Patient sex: F
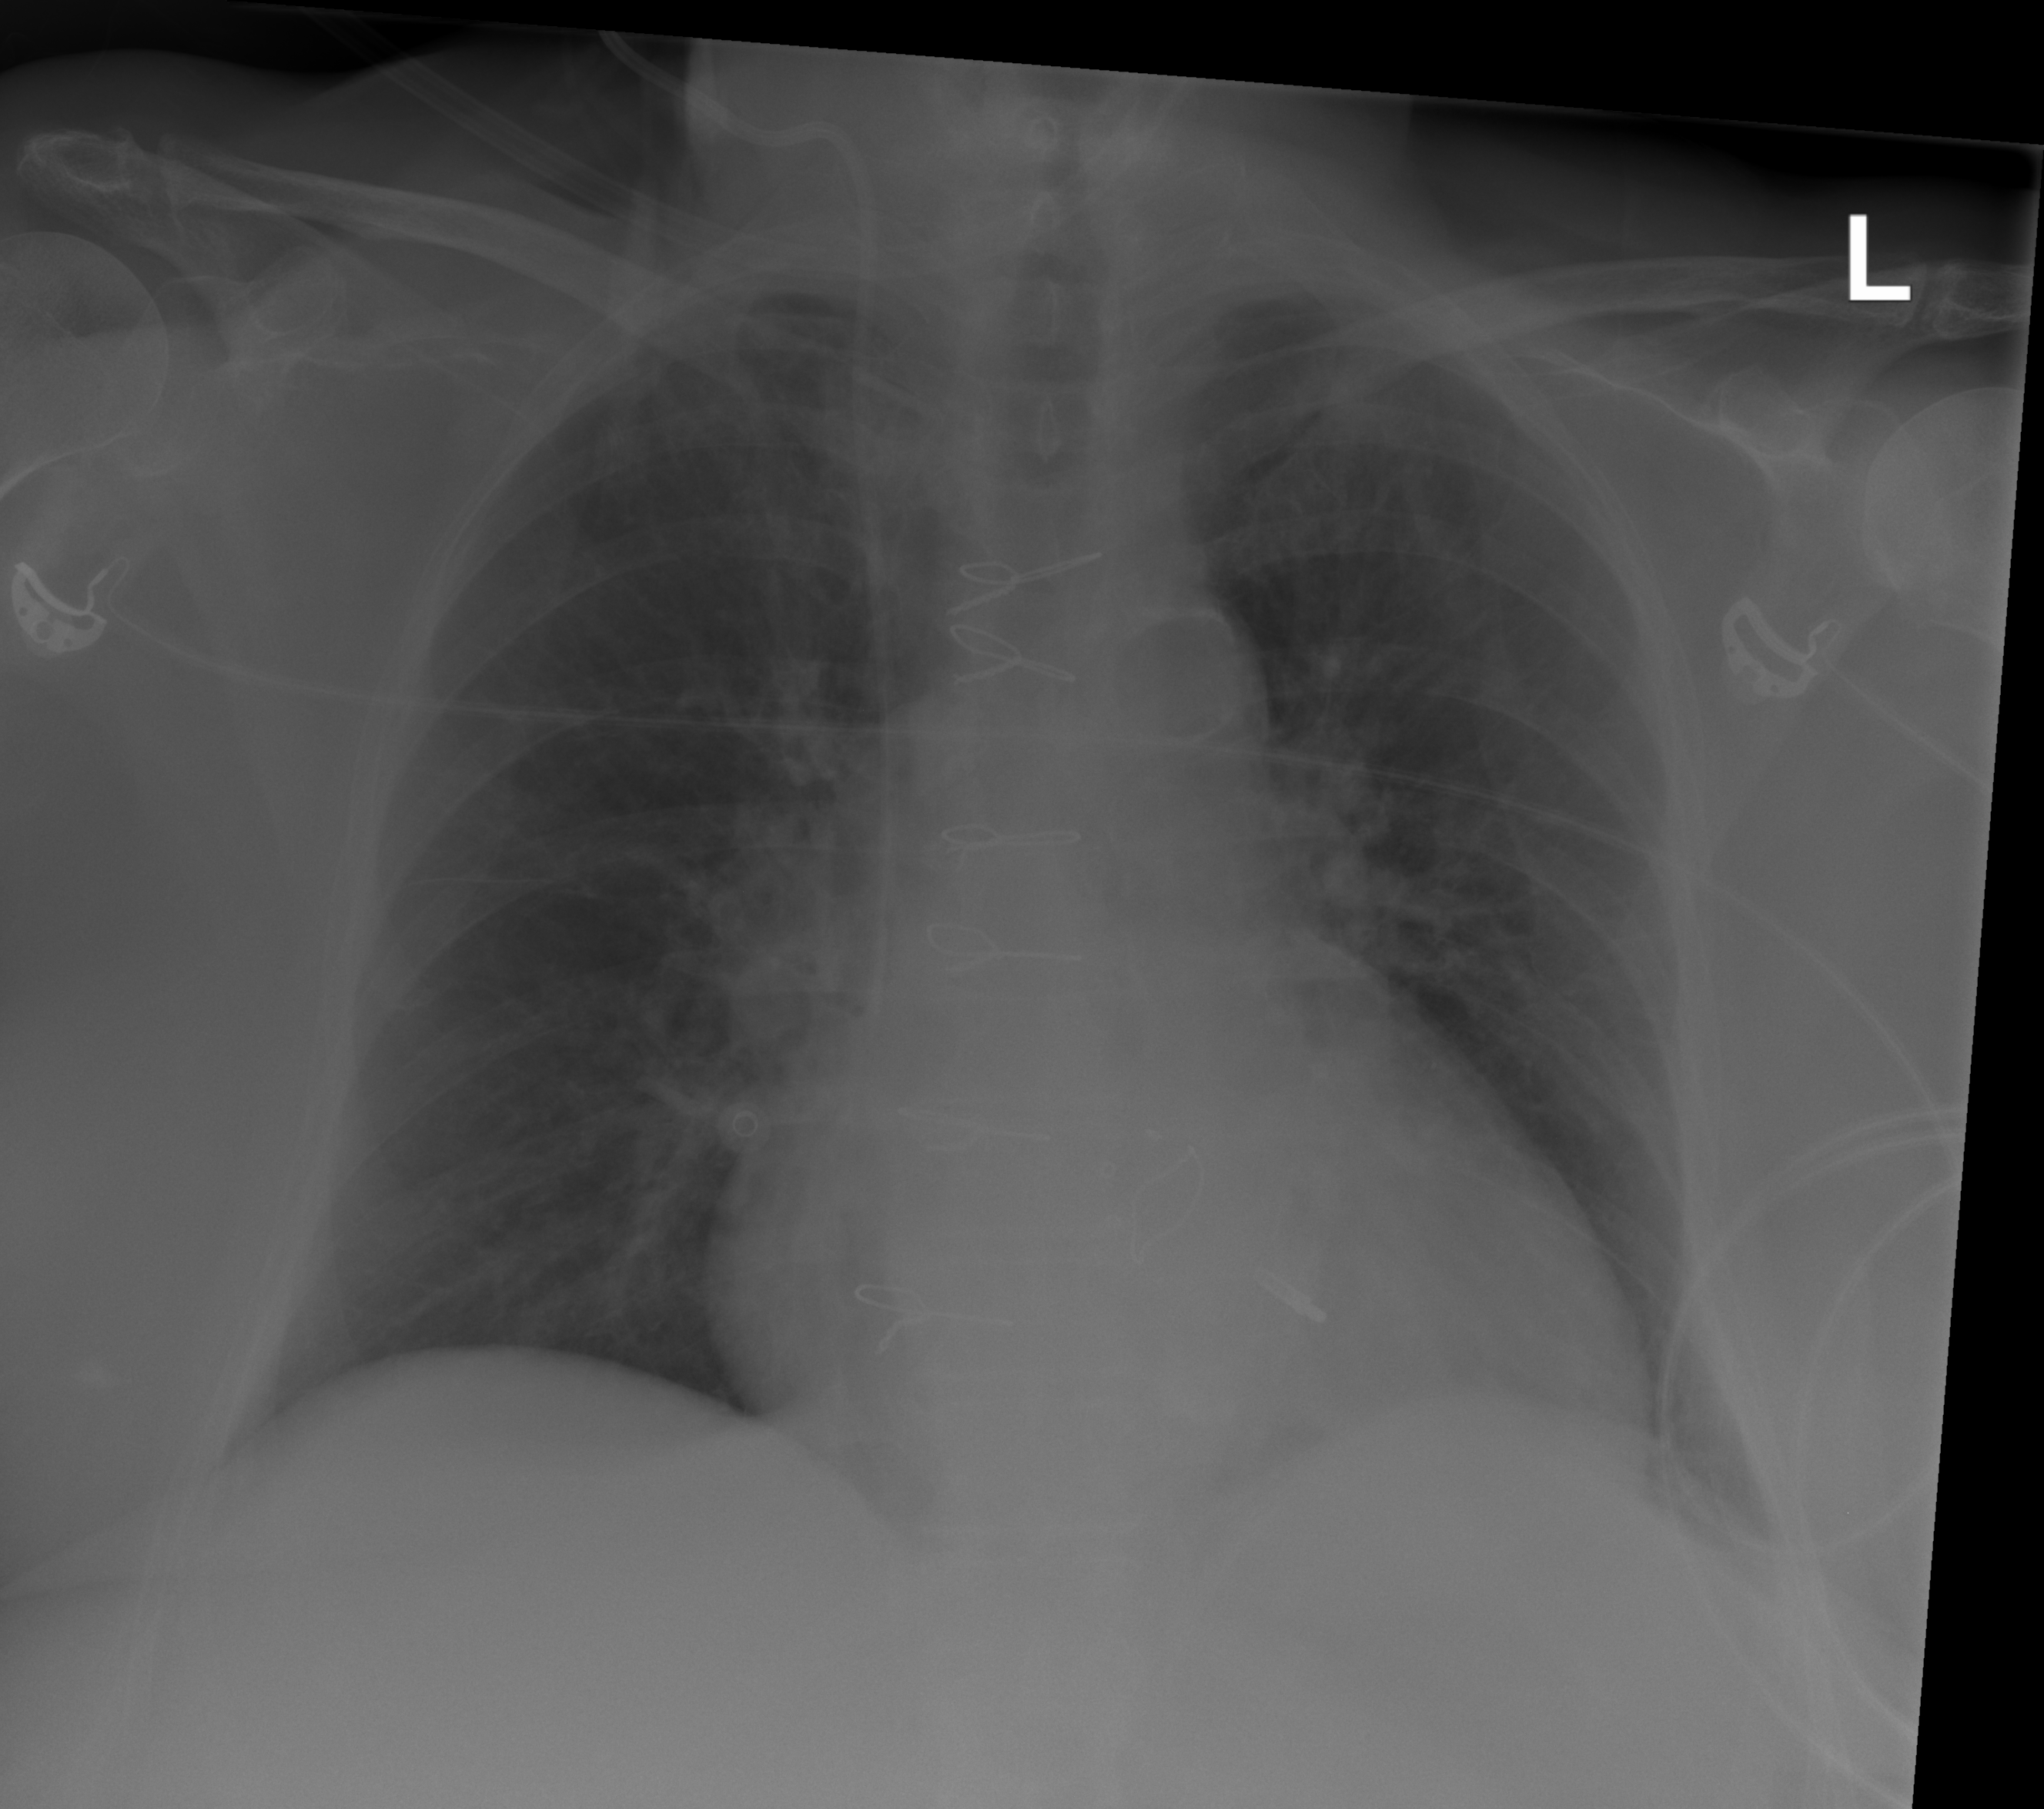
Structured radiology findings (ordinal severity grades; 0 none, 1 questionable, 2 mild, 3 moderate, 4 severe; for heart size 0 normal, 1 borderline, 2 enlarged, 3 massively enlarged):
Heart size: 0
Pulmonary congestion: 1
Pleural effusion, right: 0
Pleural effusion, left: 1
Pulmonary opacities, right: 0
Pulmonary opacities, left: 0
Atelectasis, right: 1
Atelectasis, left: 1